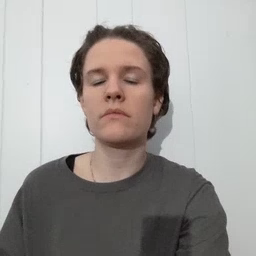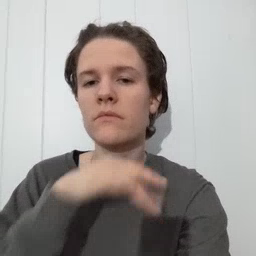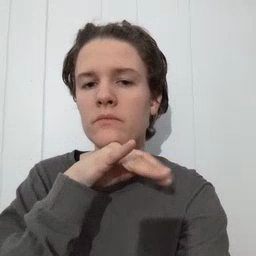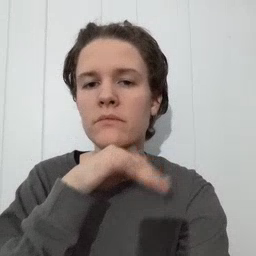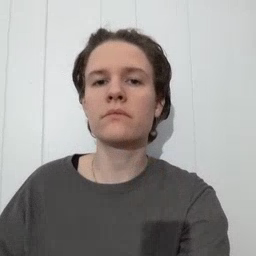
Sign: dirty